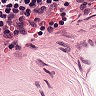
Metastatic tissue present: no